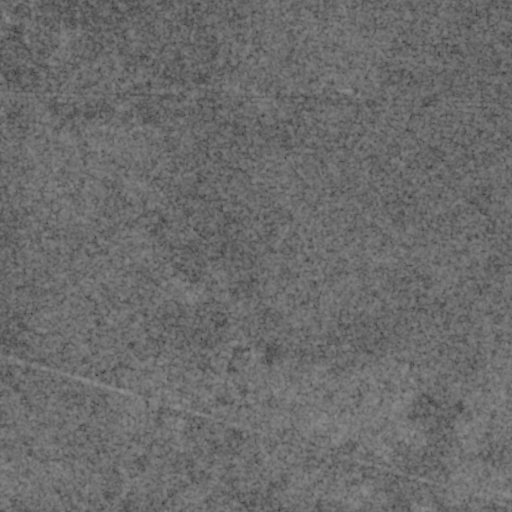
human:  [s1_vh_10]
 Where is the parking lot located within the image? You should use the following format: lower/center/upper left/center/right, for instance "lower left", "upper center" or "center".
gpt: The parking lot is located in the upper right of the image.
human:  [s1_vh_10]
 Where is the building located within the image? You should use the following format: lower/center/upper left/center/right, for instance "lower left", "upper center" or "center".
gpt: The building is located in the upper left of the image.
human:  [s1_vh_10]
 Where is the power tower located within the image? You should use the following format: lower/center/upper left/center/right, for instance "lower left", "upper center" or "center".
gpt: There is no power tower in the image.

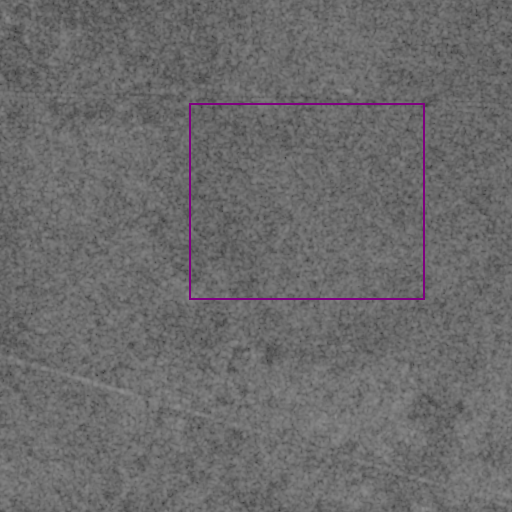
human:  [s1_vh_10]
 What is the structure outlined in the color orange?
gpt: There is no orange outline.
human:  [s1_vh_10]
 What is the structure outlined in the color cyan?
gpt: There is no structure outlined in cyan.